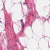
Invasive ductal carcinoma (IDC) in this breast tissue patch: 0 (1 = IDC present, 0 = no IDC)